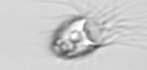
Label: Balanion